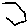
Label: hexagon